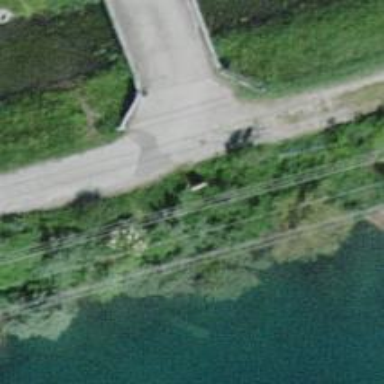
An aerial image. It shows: Unclassified road on bridge.